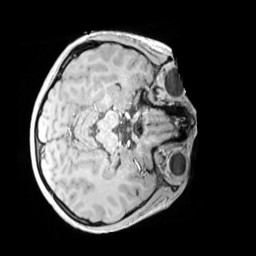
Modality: MP2RAGE
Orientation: axial
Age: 9
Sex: male
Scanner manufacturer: siemens
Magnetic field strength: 3 T
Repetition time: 4 s
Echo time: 0.00303 s